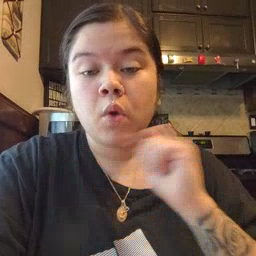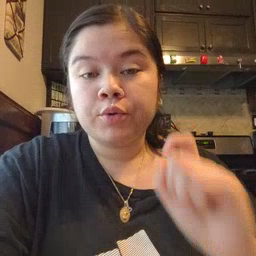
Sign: dry